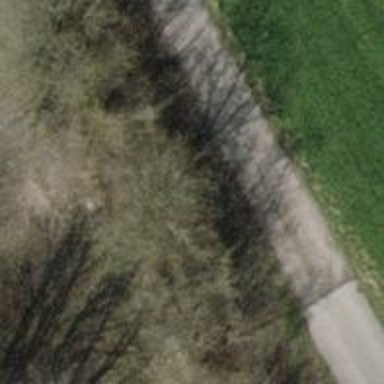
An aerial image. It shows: Gravel track with grade2 tracktype.